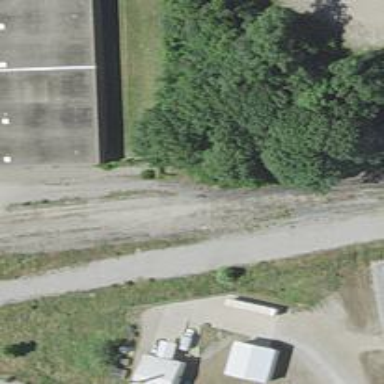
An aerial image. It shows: Siding service facility.